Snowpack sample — Snodgrass Mountain, Crested Butte, Colorado (2/4/25, 12:06 PM MST)
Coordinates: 38.923, -106.968
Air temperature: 35 °F
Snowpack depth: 80 cm
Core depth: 60 cm
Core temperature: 32 °F
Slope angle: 14°, slope face: 78°
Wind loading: low
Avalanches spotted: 0
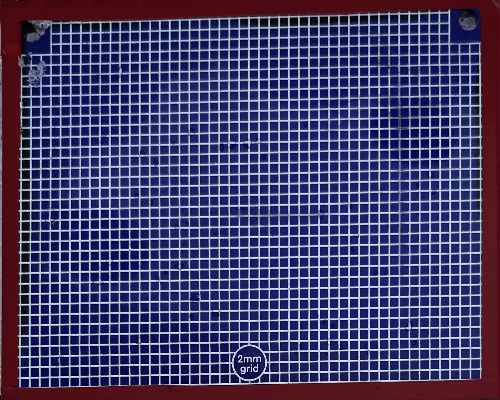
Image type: profile
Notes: No avalanches nearby, unusually warm weather for the last month reported by residents, Collected 25 yards from treeline